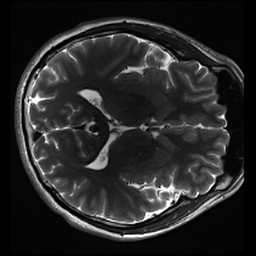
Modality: inplaneT2
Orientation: axial